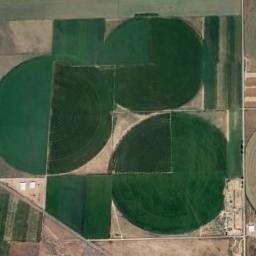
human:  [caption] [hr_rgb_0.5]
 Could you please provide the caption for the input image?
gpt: Three dark green circular farmlands are surrounded by some other shapes of farmlands .

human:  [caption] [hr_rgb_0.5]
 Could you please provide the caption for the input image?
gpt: There are some green circle farmland and square farmland .

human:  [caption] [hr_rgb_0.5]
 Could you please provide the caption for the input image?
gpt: Three neatly arranged circular green fields .

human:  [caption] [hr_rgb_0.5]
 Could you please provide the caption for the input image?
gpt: The round farmland is large .

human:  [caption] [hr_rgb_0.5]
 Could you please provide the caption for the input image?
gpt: There are three green circular farmlands of different sizes .